Question: How can I sort my database results into something like this using PHP. Basically, I am trying to group the results, and then count the results found in the database.
- Starcraft (1)- League of Legends (4)- Minecraft (2)- Call of Duty: Black Ops (1)
I know there is a way, but I can't figure out the logic for this situation. If someone can give me an insight, that would be nice. Thank you!
Here is my SQL Table:

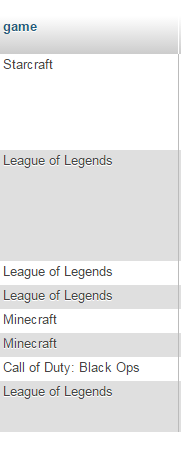
Answer: Looks like a straightforward count and group by statement:
'''
select
game,
count(*)
from
yourTable
group by
game
'''
Based on this question, you should really take a read of this <URL> as it explains in a lot of detail what is going on and how to get the results you want.